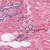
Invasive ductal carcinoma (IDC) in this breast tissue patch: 0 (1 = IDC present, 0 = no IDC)